Interaction volume radius: 10 \u00c5
Interaction volume height: 20 \u00c5
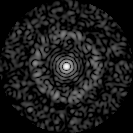
Disorder parameter: 0.8342